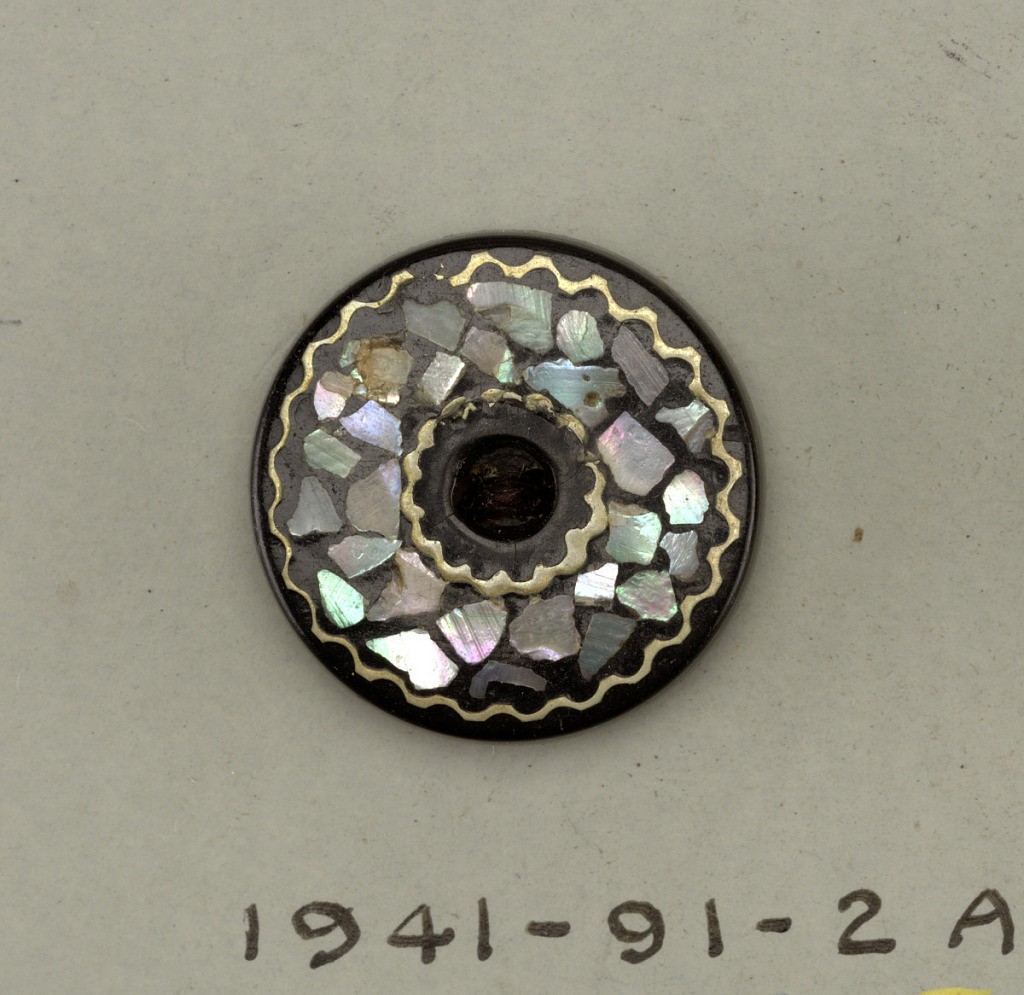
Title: Buttons
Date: ca. 1880
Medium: Rubber; mother of pearl, brass in tin
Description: Two circular buttons each with two holes for sewing and ornamented on top with bits of mother of pearl between wavy lines of brass. These two buttons originally part of components making up 1941-91-2-a/f.  See 1941-91-2-b,c and -e for other components which are deaccessioned.

On card 2